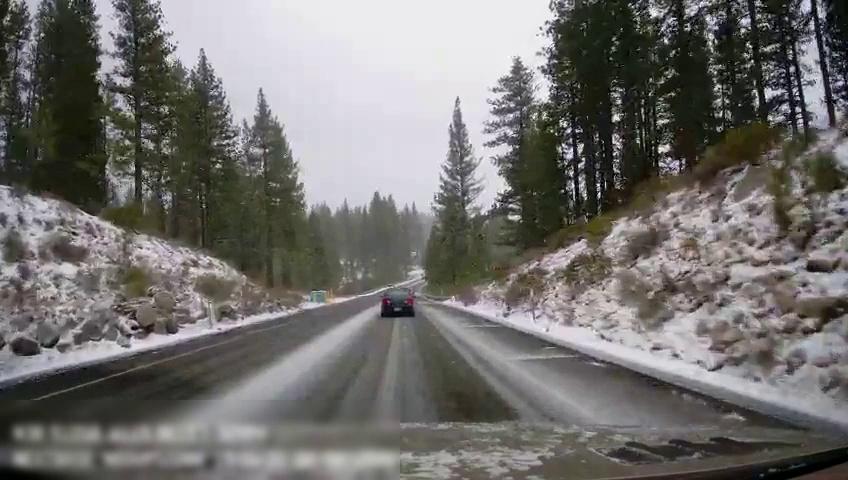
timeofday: Day
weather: Snowy
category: Drivable Space
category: Vehicles | Car
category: Lanes | Opposite Lane
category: Lanes | Current Lane